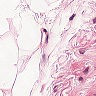
Metastatic tissue present: no